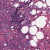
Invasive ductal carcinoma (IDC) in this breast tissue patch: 0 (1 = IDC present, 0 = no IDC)